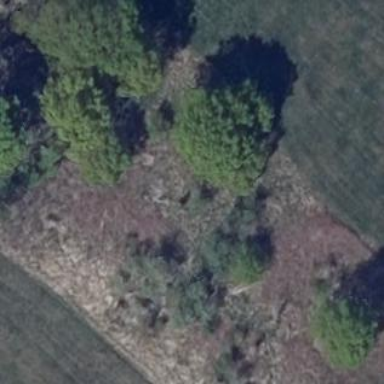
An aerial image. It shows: Area covered in scrub vegetation.